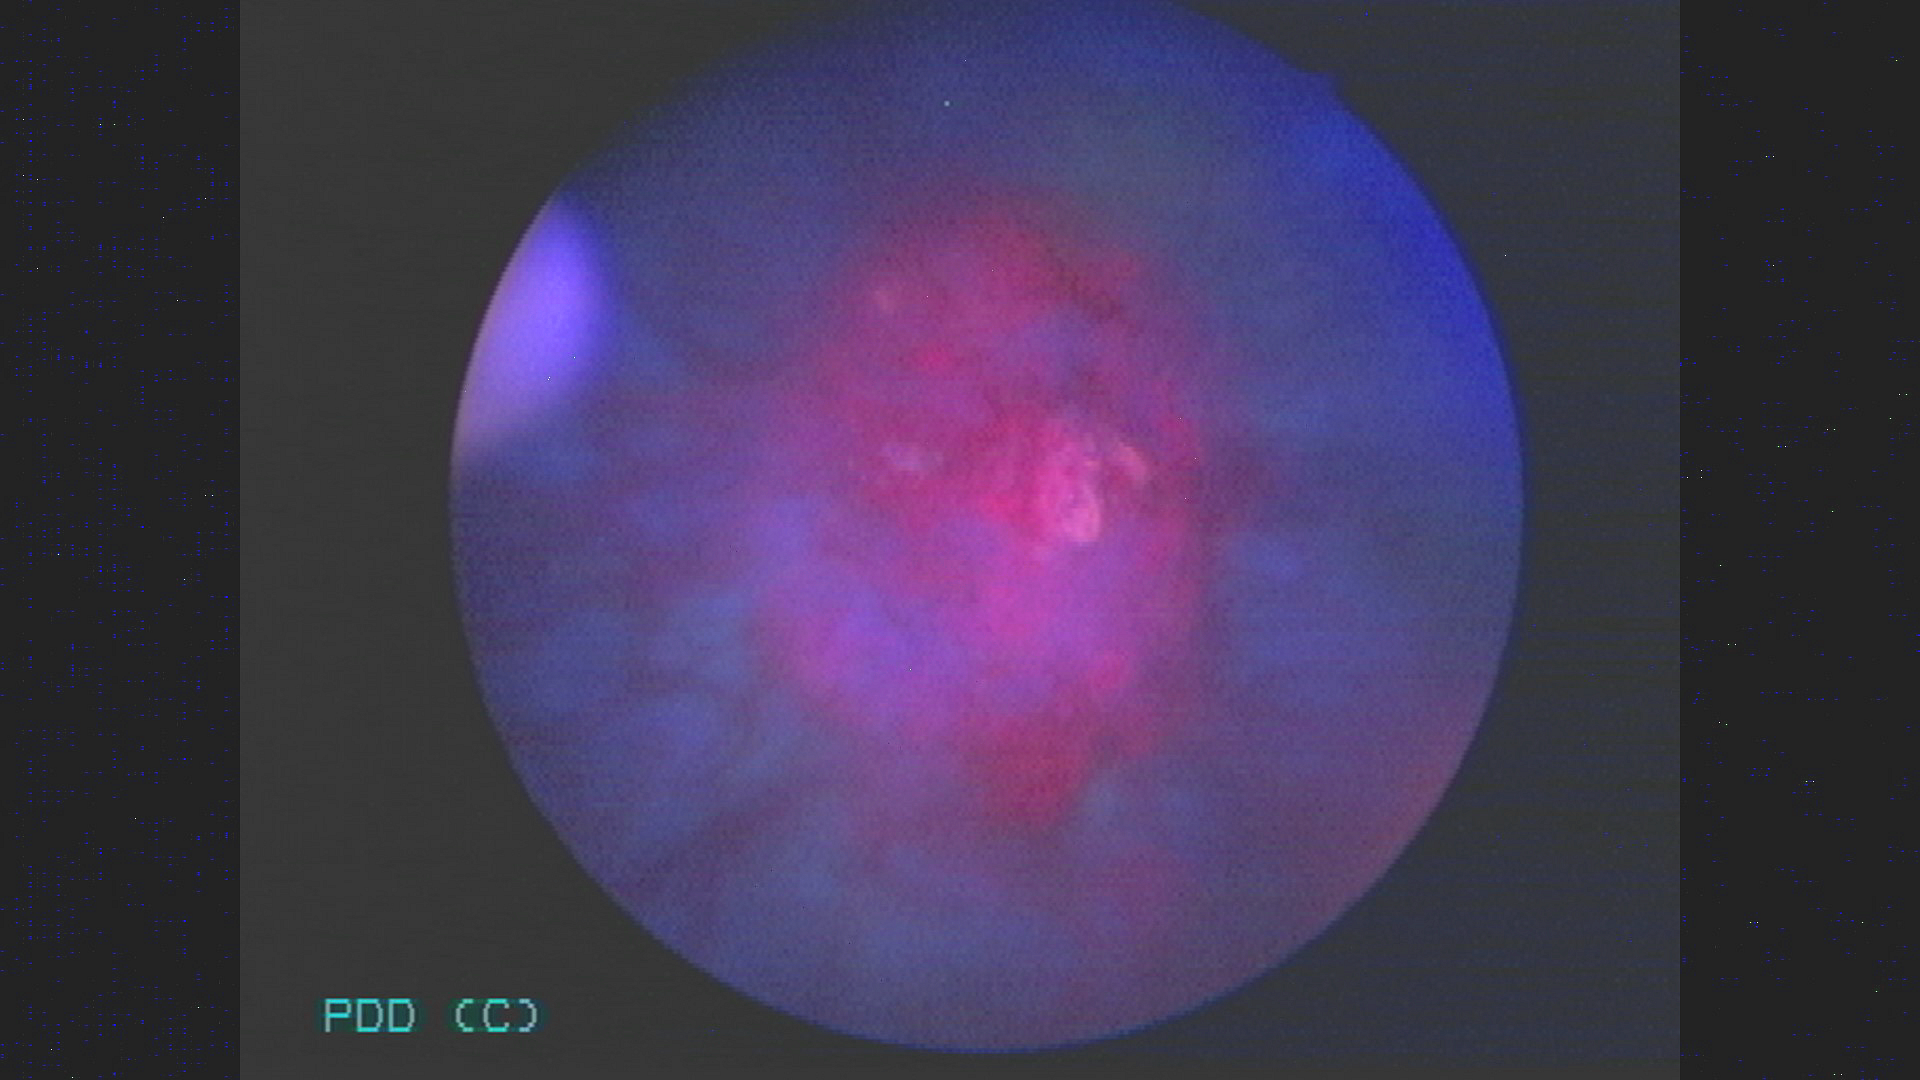
Modality: BLC
Class: Malignant
Subclass: HighGradePapillary
Lesion: L4
Stage: T2
Morphology: Non-papillary
Bladder cancer association: Yes